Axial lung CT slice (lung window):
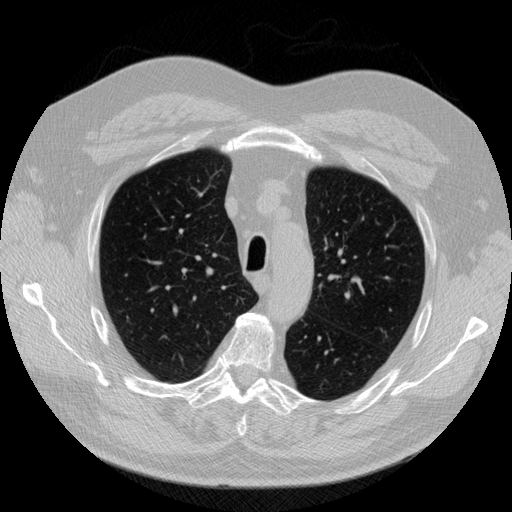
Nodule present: no